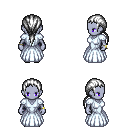
a pixel art fantasy rpg character, female body template, dark elf, purple skin, underdress, magenta pants, white ponytail hairstyle, bracelets, gray slippers, four views (front, back, left, right), 2x2 character sprite sheet, small pixel art, hard edges, no anti-aliasing